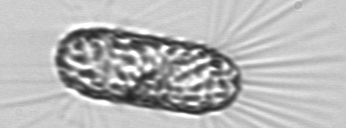
Label: Corethron_hystrix